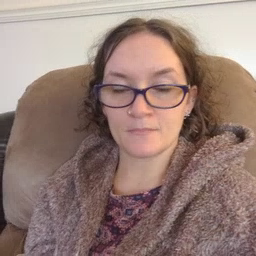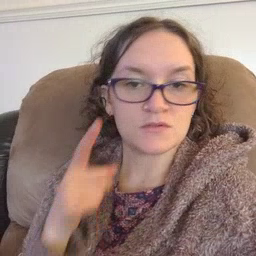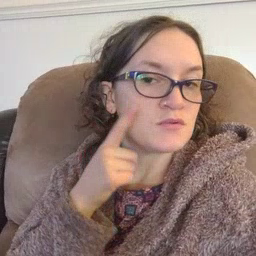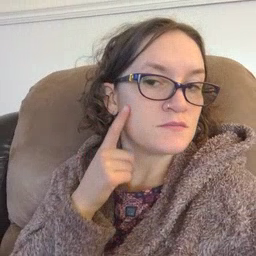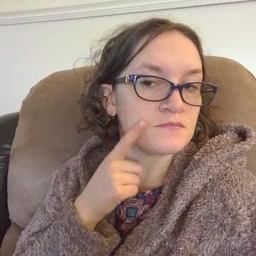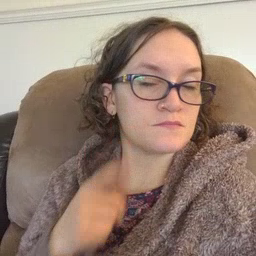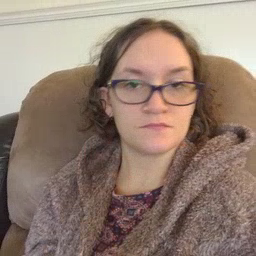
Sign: cheek